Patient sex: M
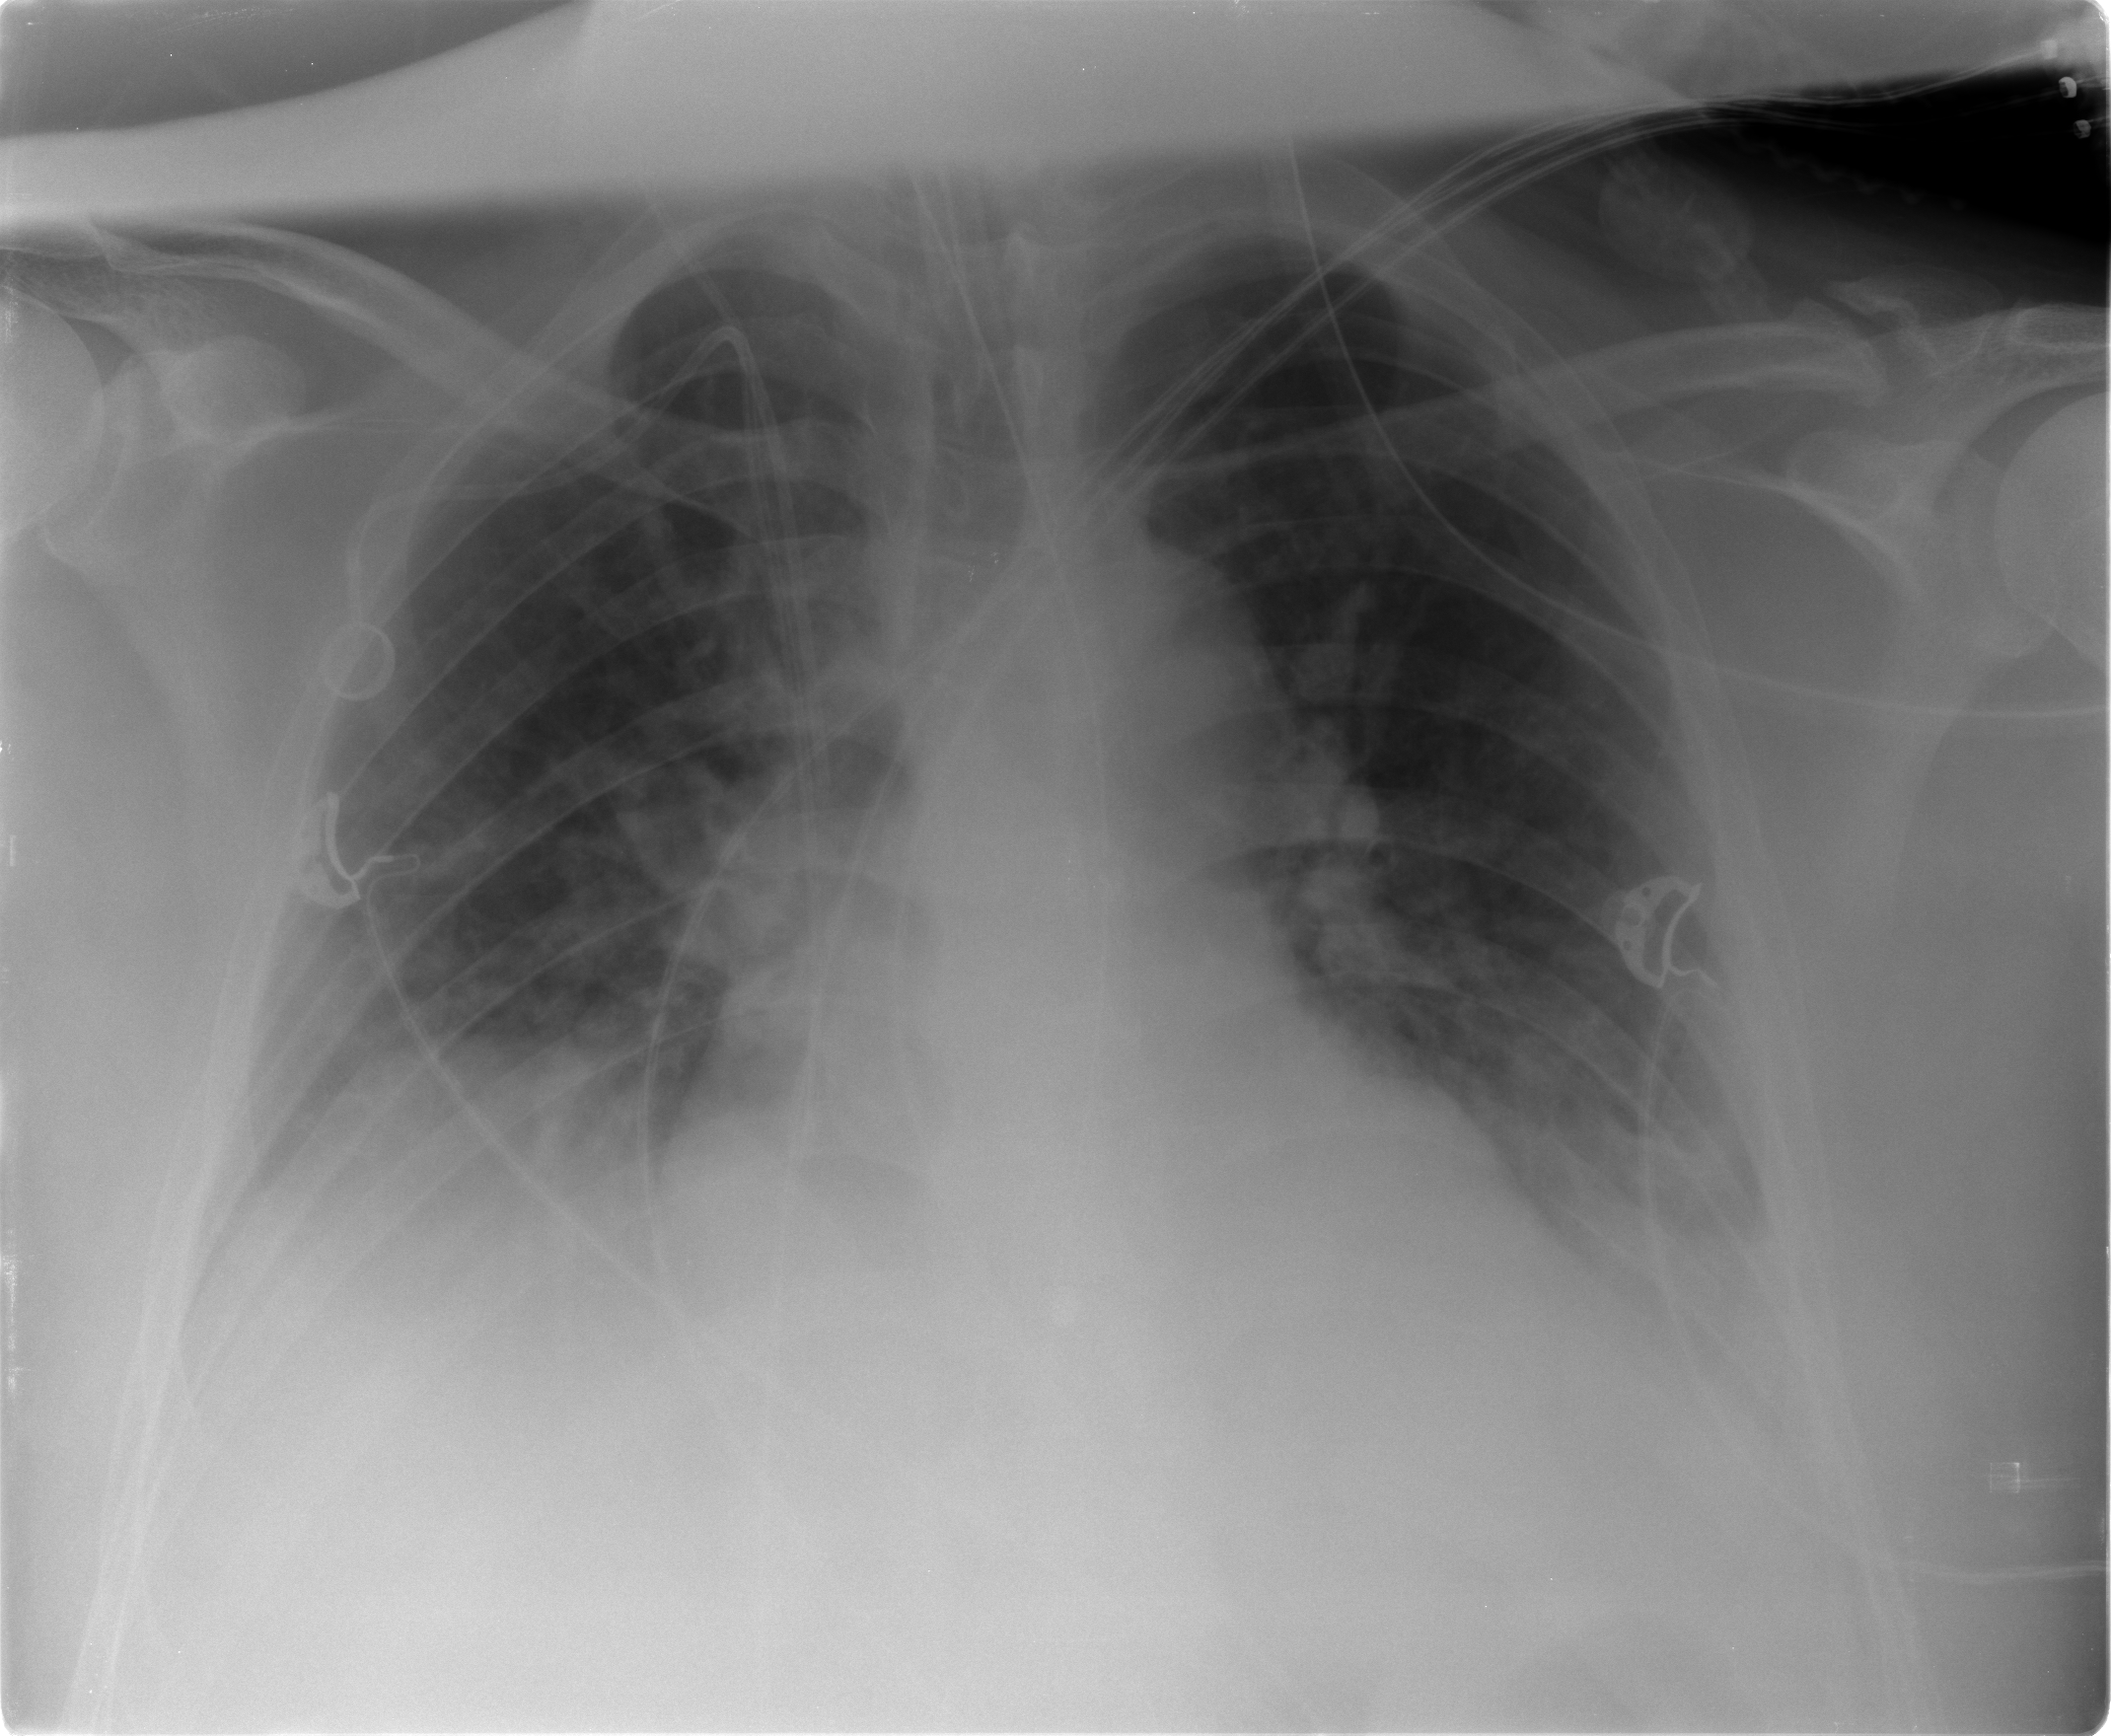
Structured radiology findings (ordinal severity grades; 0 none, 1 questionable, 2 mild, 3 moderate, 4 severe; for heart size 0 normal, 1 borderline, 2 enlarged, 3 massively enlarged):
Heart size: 1
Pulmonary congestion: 2
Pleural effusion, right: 2
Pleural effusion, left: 2
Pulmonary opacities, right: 1
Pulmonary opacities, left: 0
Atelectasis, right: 2
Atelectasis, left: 2